Question: ## I am trying to achieve a layout like this:

where:
- 'Navbar'- 'Pop-up menu'- 'Canvas'
<URL>
I have a problem with 'Canvas'. I currently have a simple style:
'''
<canvas id="le_canvas">Y U NO CANVAS</canvas>
...
#le-canvas {
position:absolute;
width:100%;
height:100%;
}
'''
and the canvas filling the background, but:
- -
What I'd like ():
- - -
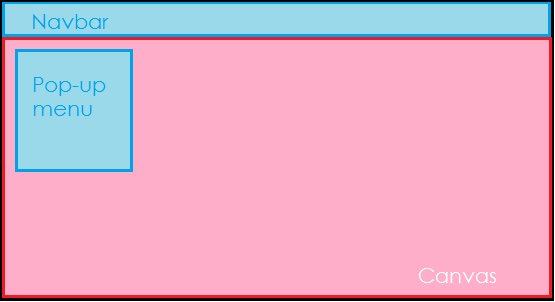
Answer: Setting the canvas in per-centage will not set the actual canvas size which must be set in absolute pixels. What happens here is that you get a canvas with a default size which then is stretched by the html-rendering giving the blurry look.
You therefor need to set the size by using f.ex. the window's sizes in absolute pixels.
You can do this like this (update of fiddle here: <URL> -
Create a function that sets the canvas size based on window size (you will of course need to subtract height of bars etc, but to show the principle):
'''
function initCanvasArea(cnv) {
cnv.width = window.innerWidth;
cnv.height = window.innerHeight;
}
'''
As the canvas content are cleared when the canvas is re-sized you need to render the content again for each time. Therefor it will be smart to extract the render content into a separate function like f.ex:
'''
function renderCanvas(ctx) {
ctx.fillStyle = "rgb(200,0,0)";
ctx.fillRect(0, 0, 55, 50);
ctx.fillStyle = "rgba(0, 0, 200, 0.5)";
ctx.fillRect(20, 20, 55, 50);
}
'''
Now, make the main function a self-invoking one where you also attach an event handler for windo.resize to update the canvas:
'''
$(function () {
var canvas = $('#le_canvas')[0];
var ctx = canvas.getContext('2d');
initCanvasArea(canvas);
renderCanvas(ctx);
window.onresize = function(e) {
initCanvasArea(canvas);
renderCanvas(ctx);
};
})();
'''
And finally edit the CSS-rule by removing the width/height set to 100%;
'''
#le_canvas {
position:absolute;
}
'''
(Tip: a better approach here is to use the 'fixed' attribute for position - plus use a wrapper element, padding, box-sizing.. but that is out of scope for this question).